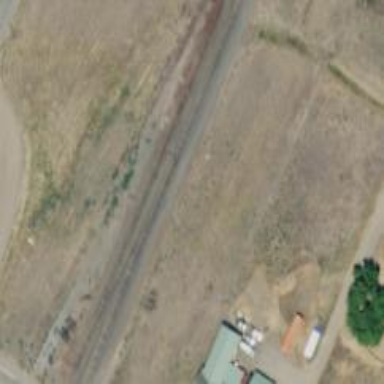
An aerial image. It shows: Railway siding with rails.